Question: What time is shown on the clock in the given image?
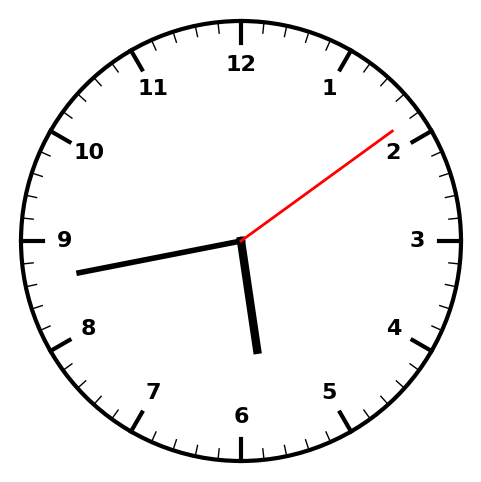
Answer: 05:43:09